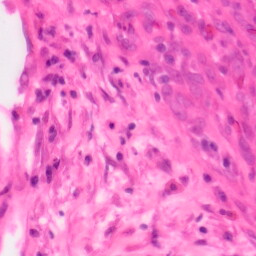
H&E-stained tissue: Colon